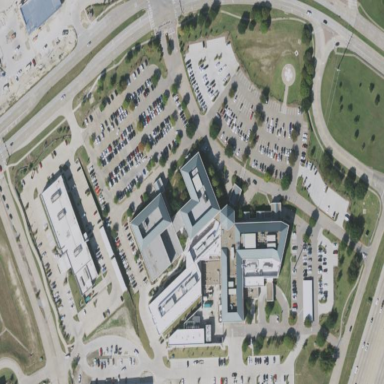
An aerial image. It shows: Healthcare facility identified as hospital.